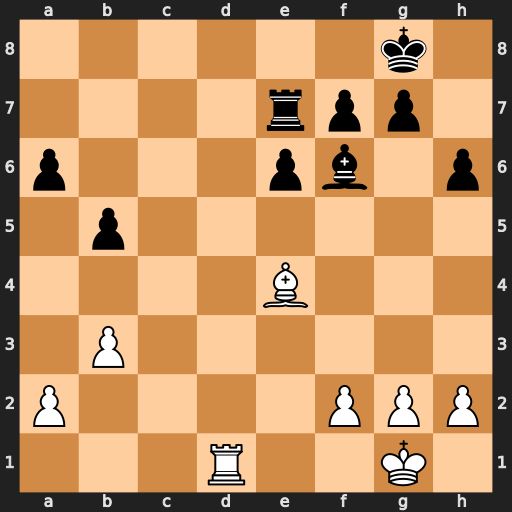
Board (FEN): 6k1/4rpp1/p3pb1p/1p6/4B3/1P6/P4PPP/3R2K1
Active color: w
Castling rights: -
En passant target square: -
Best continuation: Rd8+ Re8 Rxe8#